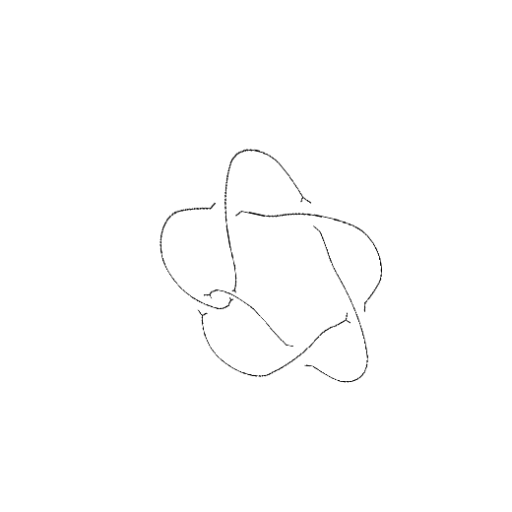
Crossing number: 6